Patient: sex M, age 62
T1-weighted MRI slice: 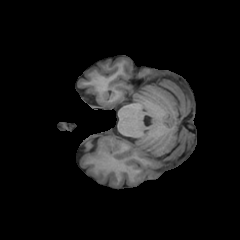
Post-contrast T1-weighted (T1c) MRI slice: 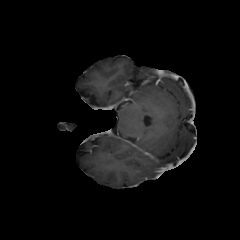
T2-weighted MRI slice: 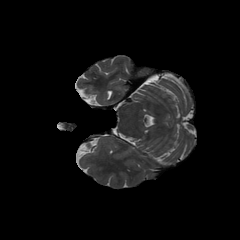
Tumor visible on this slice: no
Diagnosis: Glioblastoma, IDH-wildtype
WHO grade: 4